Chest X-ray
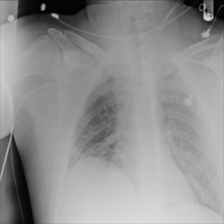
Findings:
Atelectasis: positive
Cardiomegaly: negative
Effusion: negative
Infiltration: negative
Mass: negative
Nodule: negative
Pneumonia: negative
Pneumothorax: negative
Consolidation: negative
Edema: negative
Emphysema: negative
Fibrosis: negative
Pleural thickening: negative
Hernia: negative